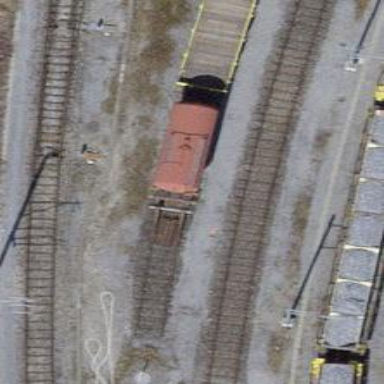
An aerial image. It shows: Railway buffer stop.